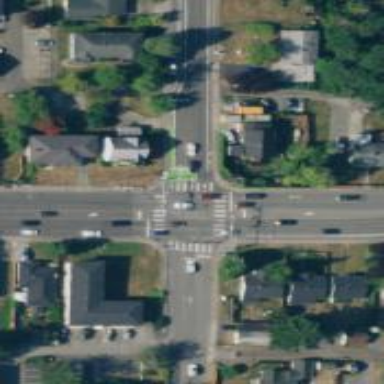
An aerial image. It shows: Crossing on the road.